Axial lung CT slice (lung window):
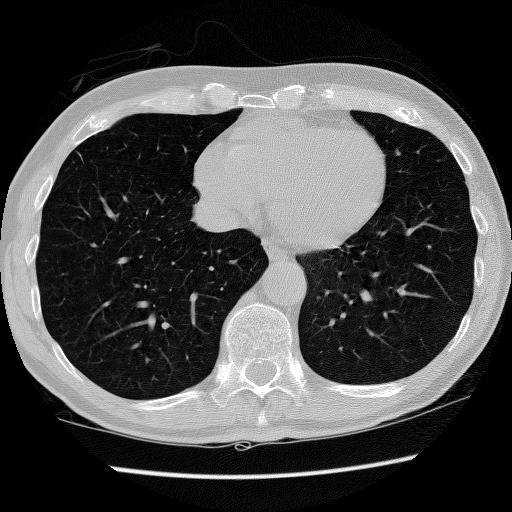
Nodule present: no